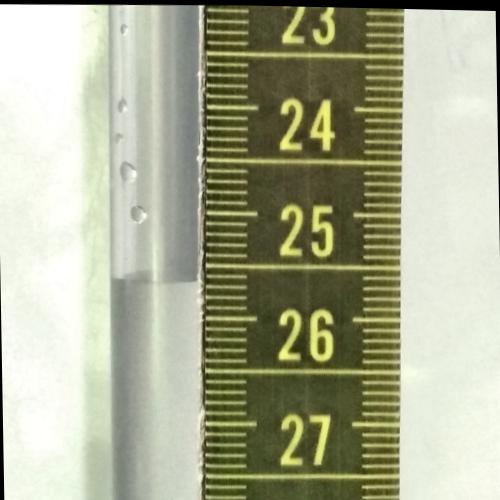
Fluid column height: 25.7 cm